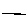
Label: line